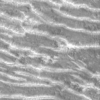
Label: not_dusty